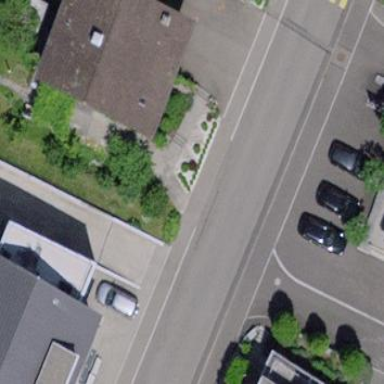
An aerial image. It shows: Detached building.